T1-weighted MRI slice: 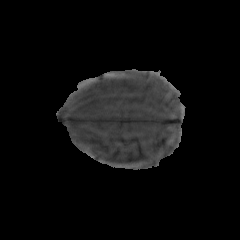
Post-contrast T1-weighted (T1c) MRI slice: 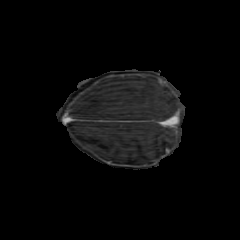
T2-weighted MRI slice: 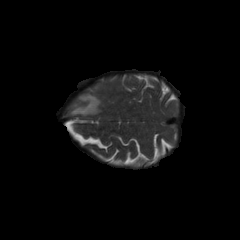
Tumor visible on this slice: yes